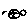
Label: circle